Question: I thought that text will flow around a floated element if the text follows that element in the markup. Why then does the following example produce the shown result?
Here is the HTML:
'''
<div class="float block red">Red</div>
TEXT BETWEEN RED AND BLUE
<div class="float block blue">Blue</div>
<div class="float block green">Green</div>
'''
And the CSS:
'''
.float{
float: left;
}
.block{
width: 50px;
height: 50px;
}
.red{ background-color: red; }
.blue{ background-color: blue; }
.green{ background-color: green; }
'''
And this is the result:

Why isn't the order on screen: Red, TEXT BETWEEN RED AND BLUE, Blue, Green?
Thanks
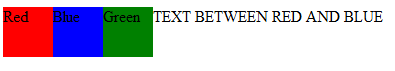
Answer: > "A floated box is positioned within the normal flow, then taken out of the flow and shifted to the left or right as far as possible. Content may flow along the side of a float. [...] When a box is taken out of normal flow, all content that is still within normal flow will ignore it completely and not make space for it."
<URL>
It's because you're floating the elements left. You're essentially saying that those elements will be as far left on the page as they can be, relative to other floated elements. Your text is not floated, and is thus relative to the right-most, left-floated element. Does that make sense?
To achieve your desired result, just put the text in a DIV, SPAN, etc. and float it left also.